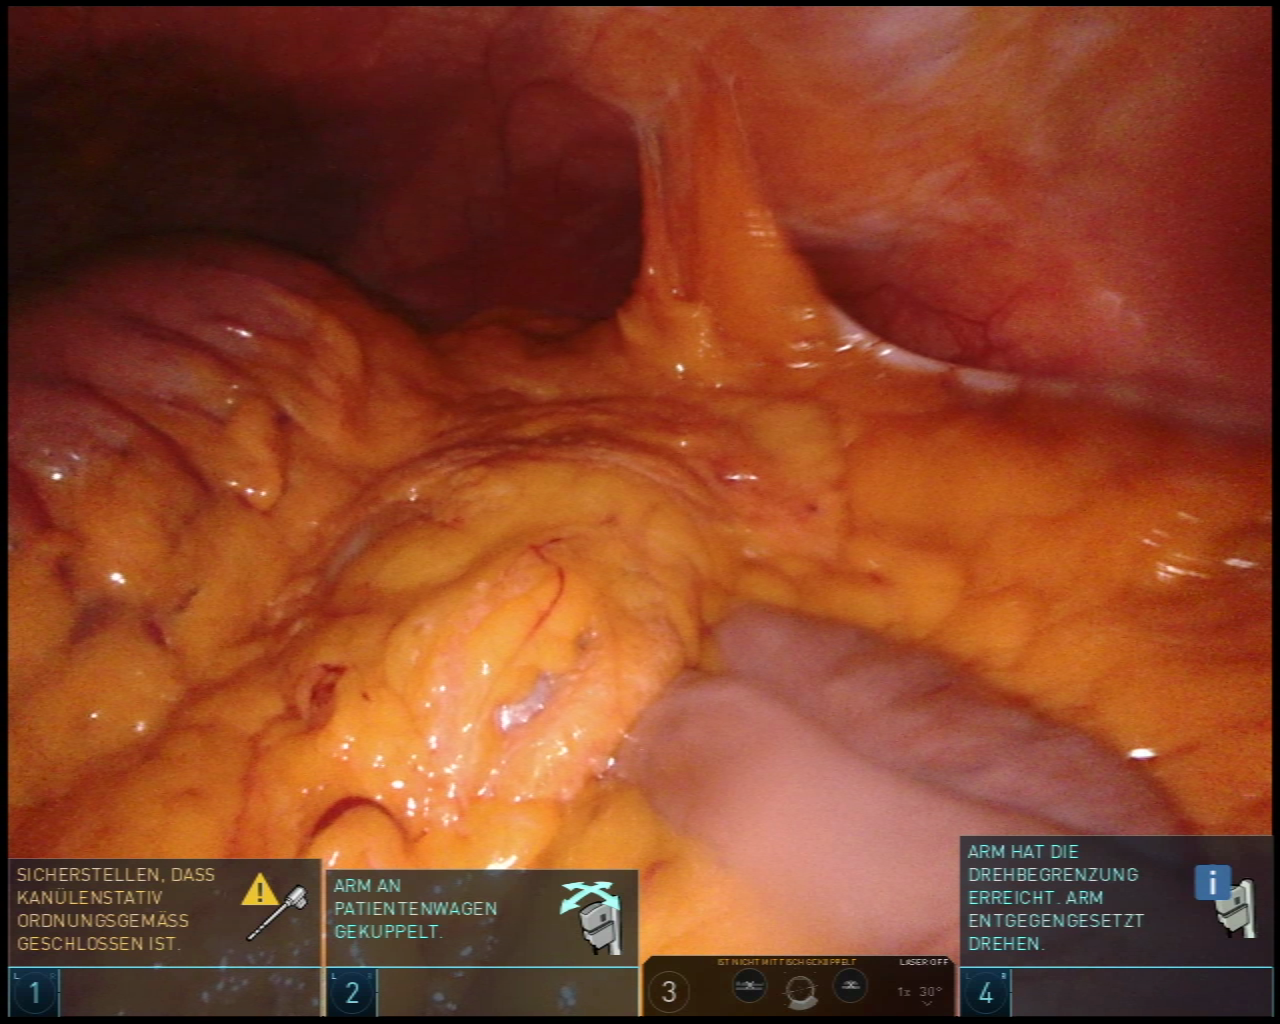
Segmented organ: stomach
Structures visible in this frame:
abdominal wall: yes
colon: yes
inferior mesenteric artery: no
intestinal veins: no
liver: no
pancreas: no
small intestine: yes
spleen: no
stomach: yes
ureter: no
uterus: no
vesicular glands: no